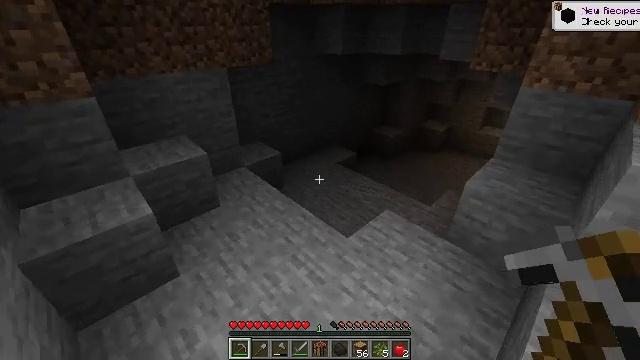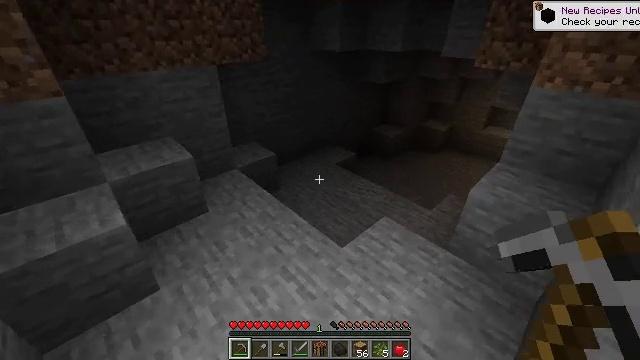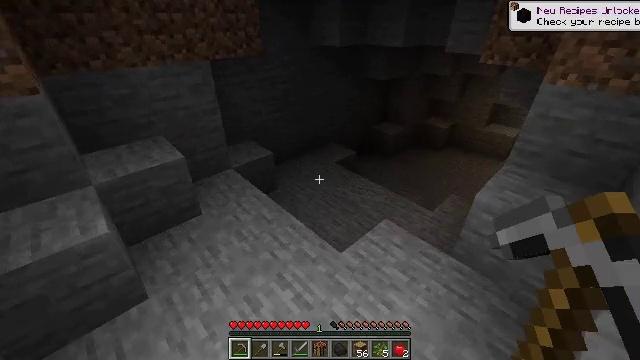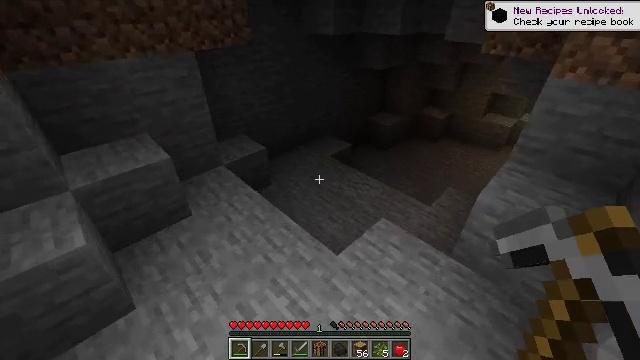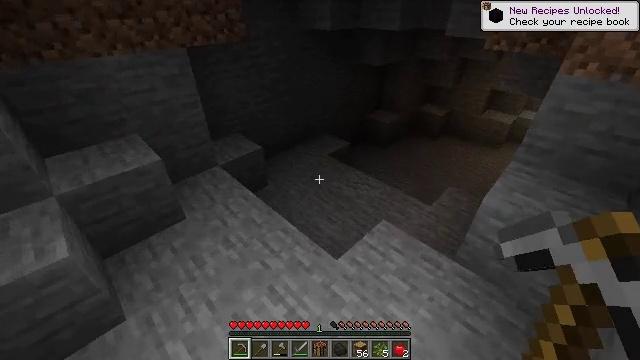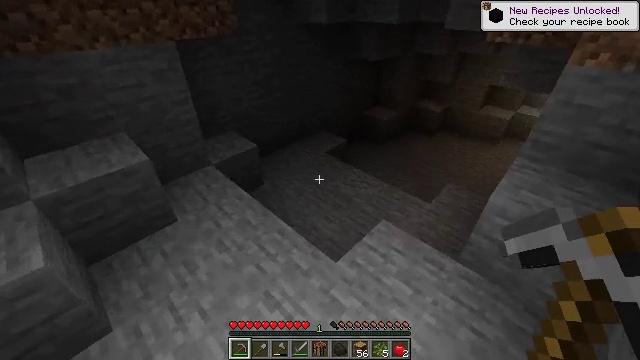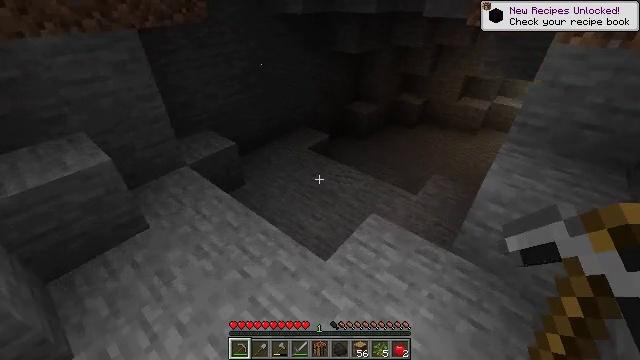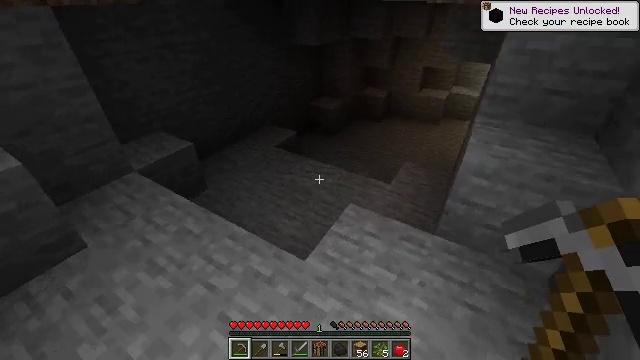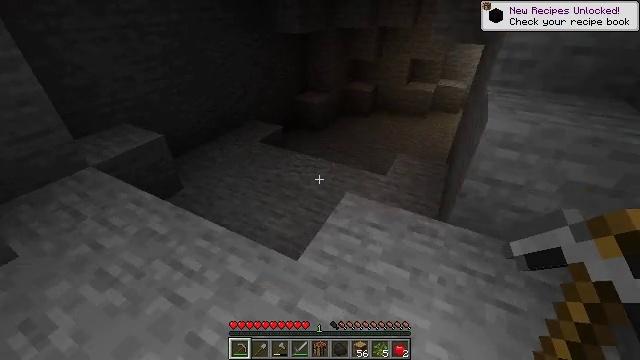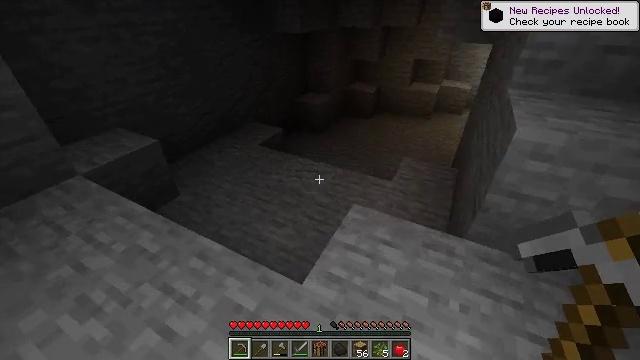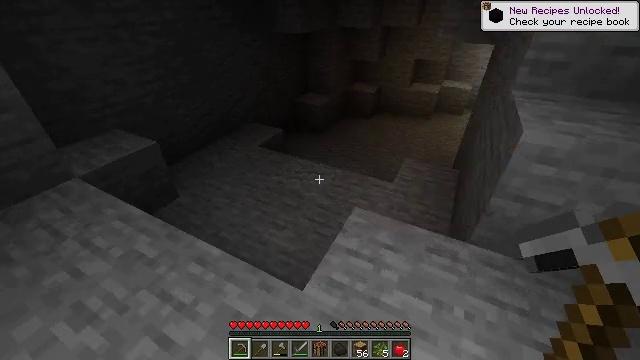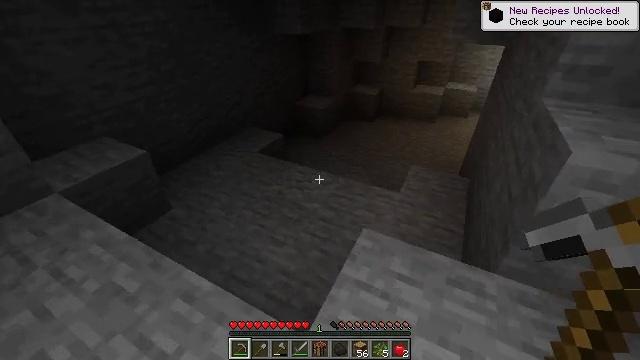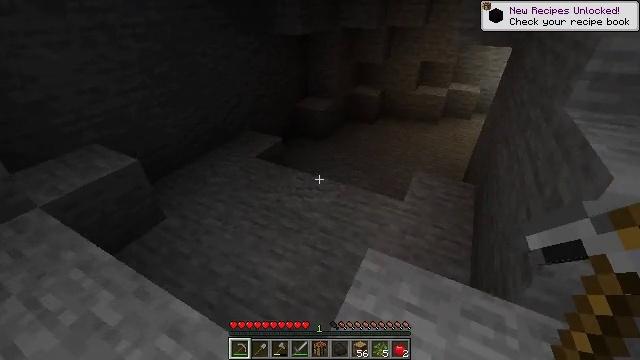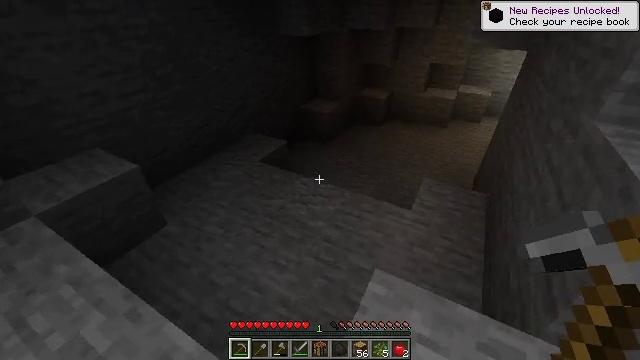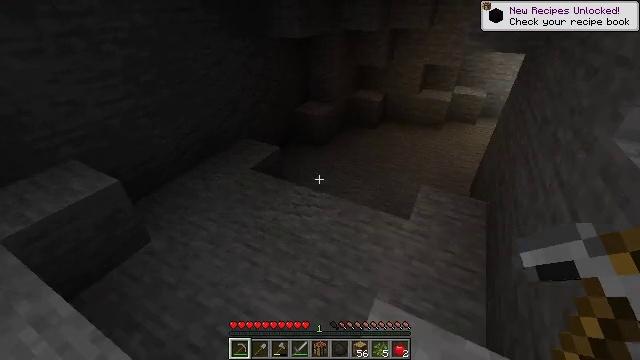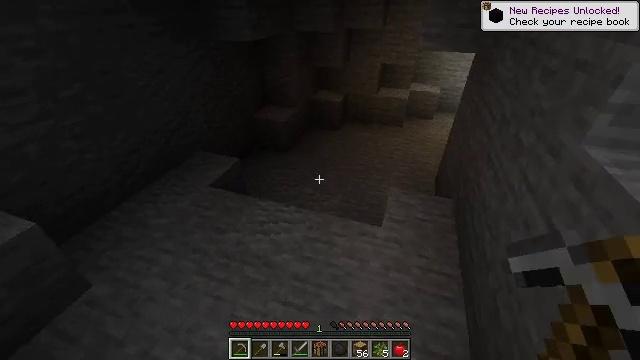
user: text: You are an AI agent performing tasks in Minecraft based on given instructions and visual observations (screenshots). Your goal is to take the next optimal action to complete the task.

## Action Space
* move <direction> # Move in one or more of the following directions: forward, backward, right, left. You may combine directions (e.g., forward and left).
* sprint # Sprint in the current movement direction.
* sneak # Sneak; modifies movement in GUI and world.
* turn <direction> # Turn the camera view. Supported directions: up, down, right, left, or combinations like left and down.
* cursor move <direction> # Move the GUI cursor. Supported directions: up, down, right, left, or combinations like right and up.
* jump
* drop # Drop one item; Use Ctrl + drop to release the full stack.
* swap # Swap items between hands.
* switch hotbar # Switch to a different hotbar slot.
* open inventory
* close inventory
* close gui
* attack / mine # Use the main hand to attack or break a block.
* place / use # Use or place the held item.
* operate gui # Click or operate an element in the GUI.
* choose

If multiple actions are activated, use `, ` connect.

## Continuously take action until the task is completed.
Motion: motion action
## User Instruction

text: Harvest hay blocks from the village.
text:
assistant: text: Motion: move forward
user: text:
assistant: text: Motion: move forward
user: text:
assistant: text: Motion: move forward, turn right and down
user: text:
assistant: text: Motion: move forward
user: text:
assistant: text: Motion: move forward
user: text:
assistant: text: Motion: move forward, turn right
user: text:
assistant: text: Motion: move forward, turn right
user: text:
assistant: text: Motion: move forward, turn right
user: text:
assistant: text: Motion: move forward
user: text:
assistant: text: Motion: move forward
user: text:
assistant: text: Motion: move forward
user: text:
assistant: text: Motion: move forward
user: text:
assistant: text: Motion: move forward, turn left
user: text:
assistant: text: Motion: move forward, turn right
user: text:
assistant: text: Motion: move forward, turn right
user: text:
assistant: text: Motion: move forward, turn right
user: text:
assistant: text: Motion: move forward, turn right and up
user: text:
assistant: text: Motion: move forward, turn right
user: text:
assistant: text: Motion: move forward, turn right
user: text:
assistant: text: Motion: move forward
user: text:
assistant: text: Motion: move forward
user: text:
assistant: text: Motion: move forward
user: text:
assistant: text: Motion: move forward
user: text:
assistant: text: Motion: move forward
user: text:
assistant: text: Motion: move forward
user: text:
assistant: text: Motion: move forward
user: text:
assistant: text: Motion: move forward
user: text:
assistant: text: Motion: move forward, turn down
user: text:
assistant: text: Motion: move forward, turn down
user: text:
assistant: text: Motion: move forward, turn down